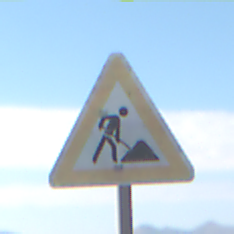
Verkehrszeichen: Arbeitsstelle
Umgebung: Outdoor, Nature
Tageszeit: Midday
Wetter: Clear
Licht: Natural
Jahreszeit: NotSpecified
Kontrast: HighContrast